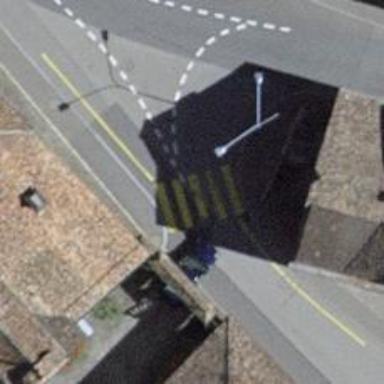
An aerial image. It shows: Zebra crossing on the road.